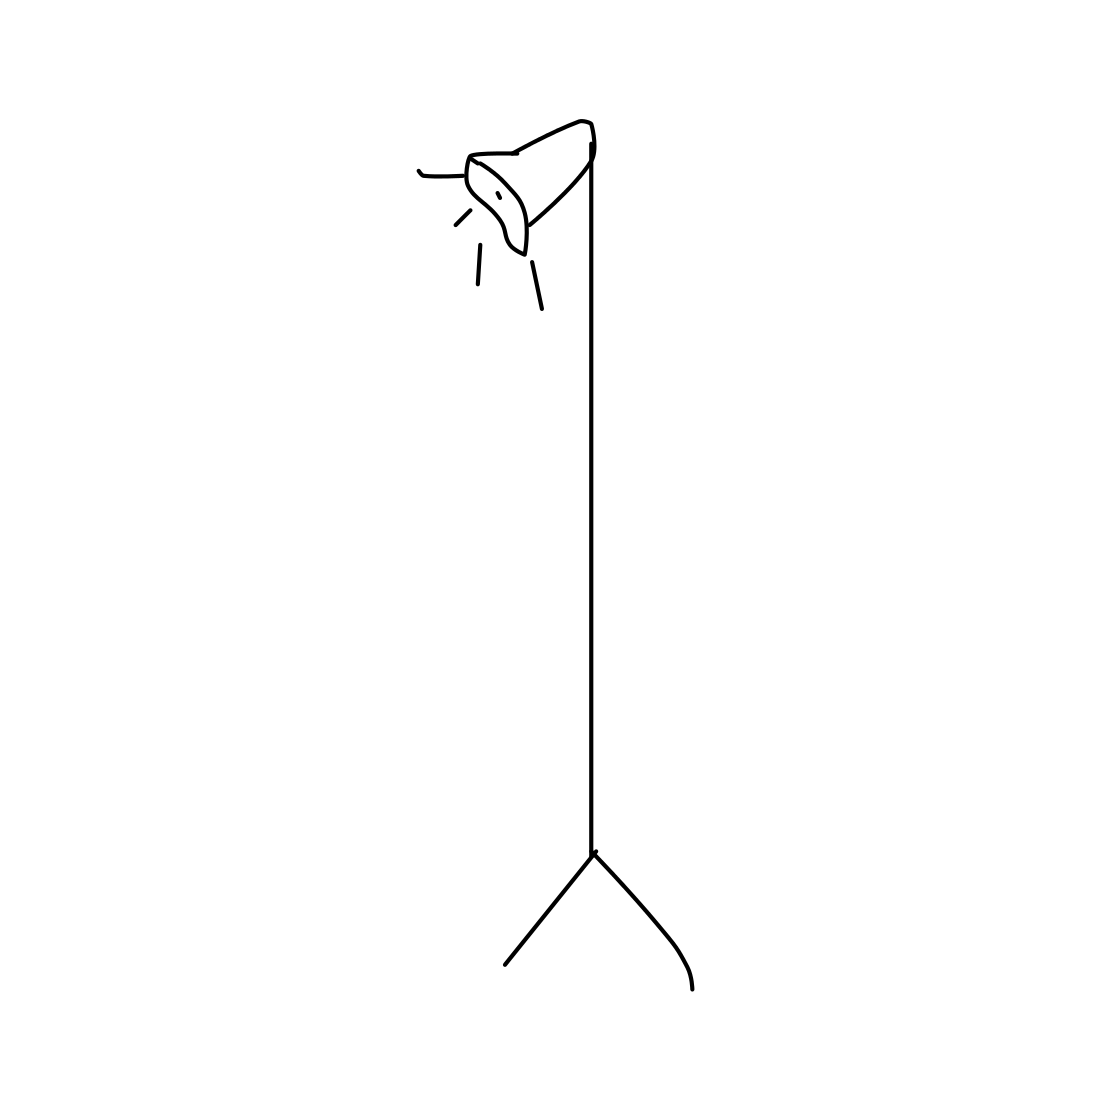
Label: floor lamp